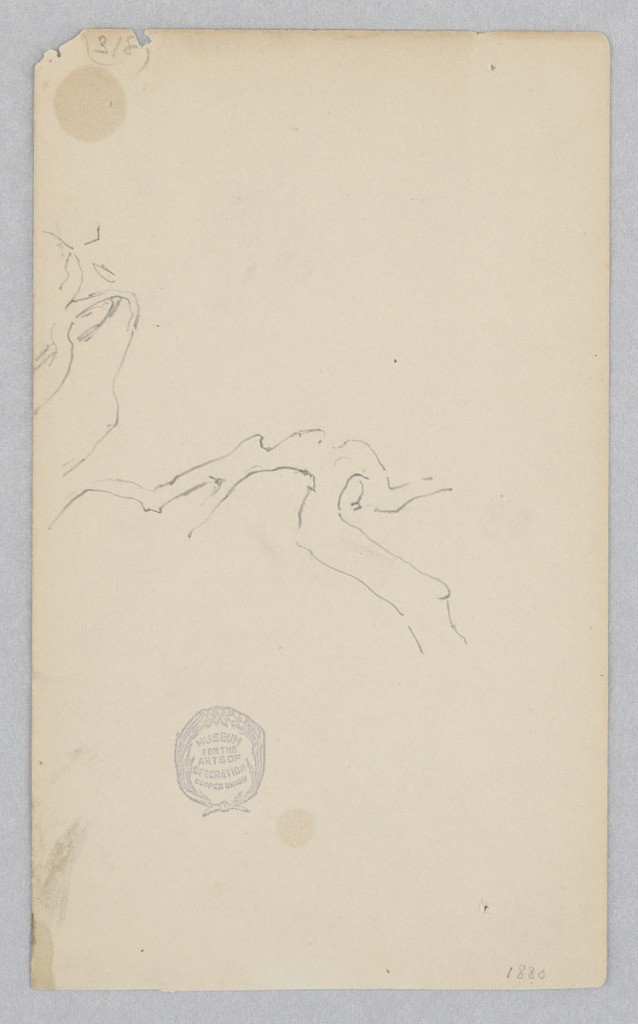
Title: Tree Branch
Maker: Robert Frederick Blum, American, 1857–1903
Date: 1880
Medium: Graphite on wove paper
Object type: Drawing
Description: Partial sketch of a tree branch.